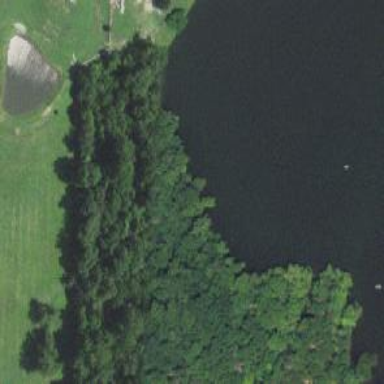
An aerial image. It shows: Reservoir area.